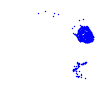
Particle: kaon